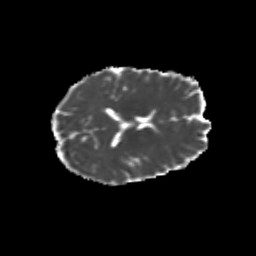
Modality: MD
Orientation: axial
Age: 27
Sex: female
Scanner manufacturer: siemens
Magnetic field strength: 3 T
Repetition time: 3.5 s
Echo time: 0.104 s